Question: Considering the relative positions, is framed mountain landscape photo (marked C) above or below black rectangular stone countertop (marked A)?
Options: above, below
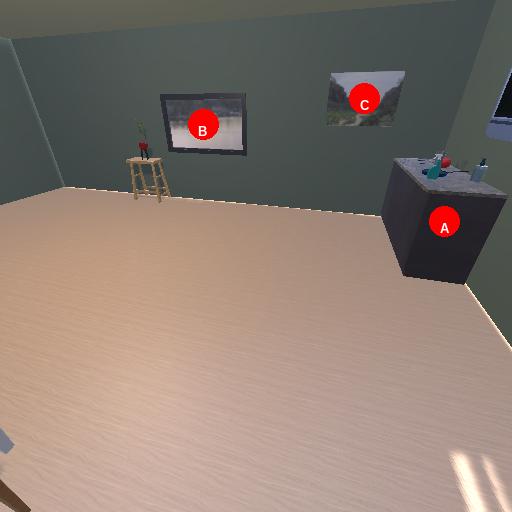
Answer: above